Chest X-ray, PA view. Patient: 56 years old, sex M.
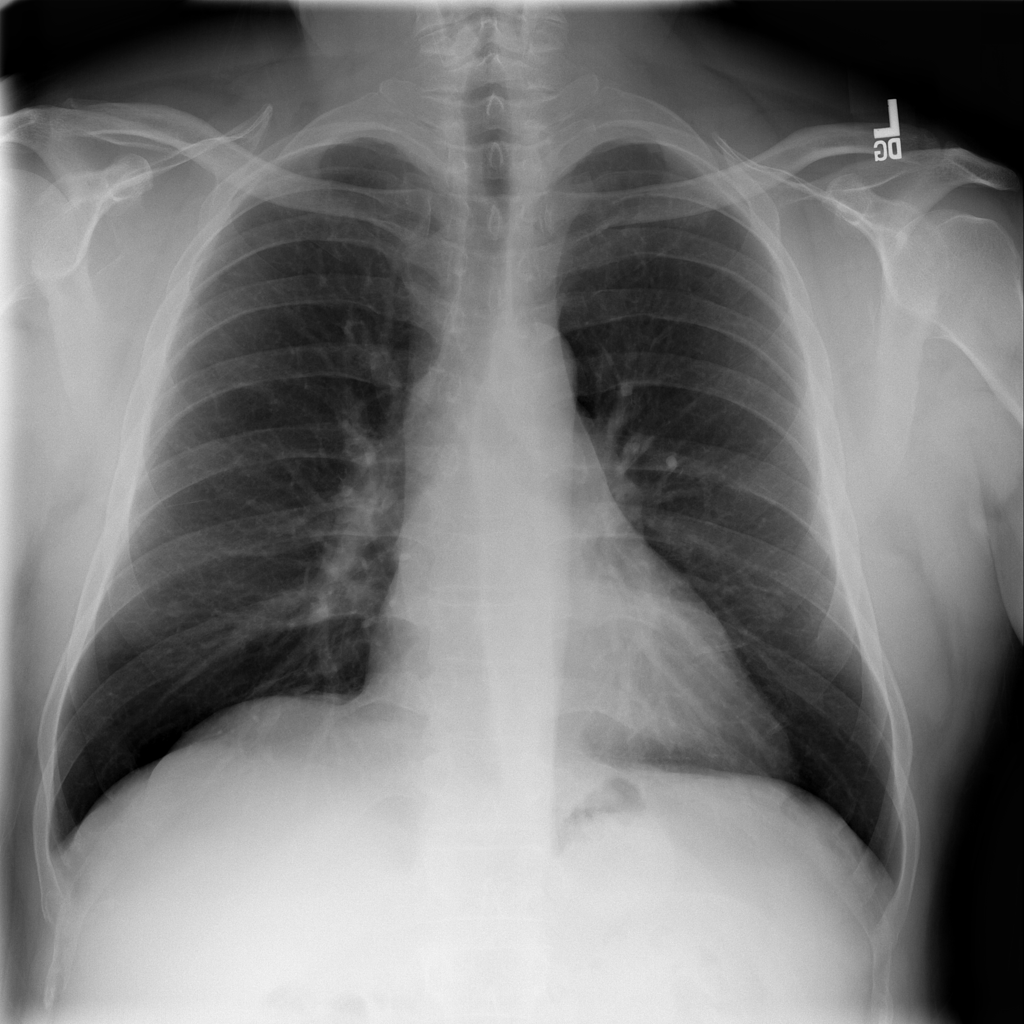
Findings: No Finding